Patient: sex F, age 62
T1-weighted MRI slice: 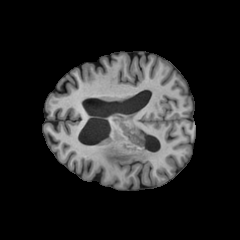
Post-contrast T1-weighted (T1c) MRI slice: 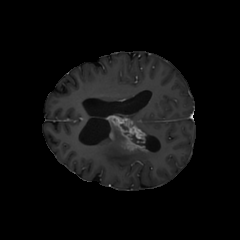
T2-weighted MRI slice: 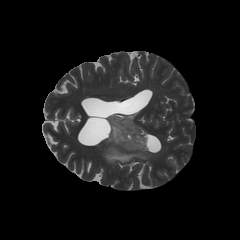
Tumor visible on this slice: yes
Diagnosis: Glioblastoma, IDH-wildtype
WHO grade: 4